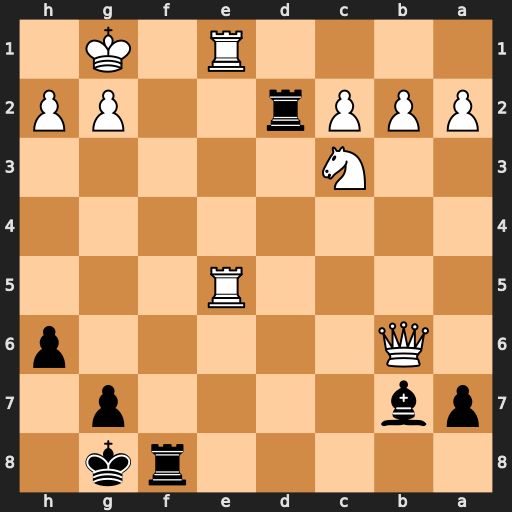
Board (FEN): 5rk1/pb4p1/1Q5p/4R3/8/2N5/PPPr2PP/4R1K1
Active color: b
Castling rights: -
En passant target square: -
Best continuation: Rxg2+ Kh1 axb6